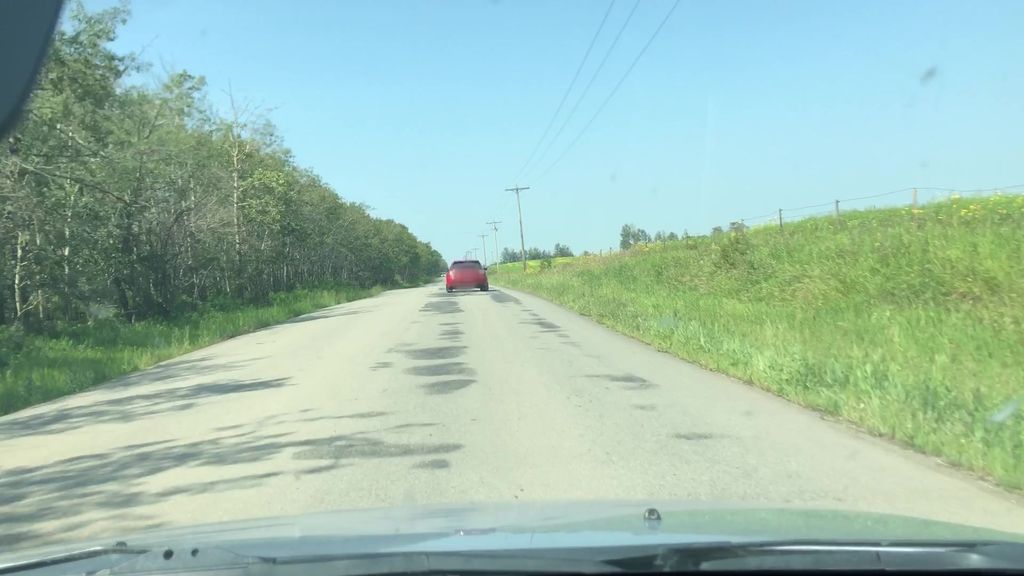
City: edmonton